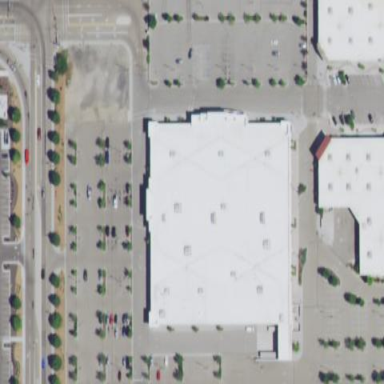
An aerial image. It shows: Department store building.